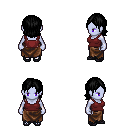
a pixel art fantasy rpg character, female body template, dark elf, purple skin, maroon pirate shirt, robe skirt, black long bangs hairstyle, ghillies, four views (front, back, left, right), 2x2 character sprite sheet, small pixel art, hard edges, no anti-aliasing